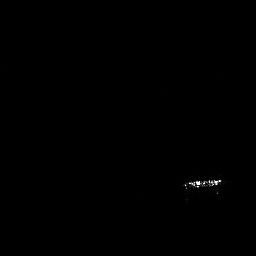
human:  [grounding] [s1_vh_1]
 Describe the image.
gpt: In the satellite image, there is  <ref>1 medium ship </ref> <box>[[69, 67, 86, 76, 0]]</box> located at bottom right.